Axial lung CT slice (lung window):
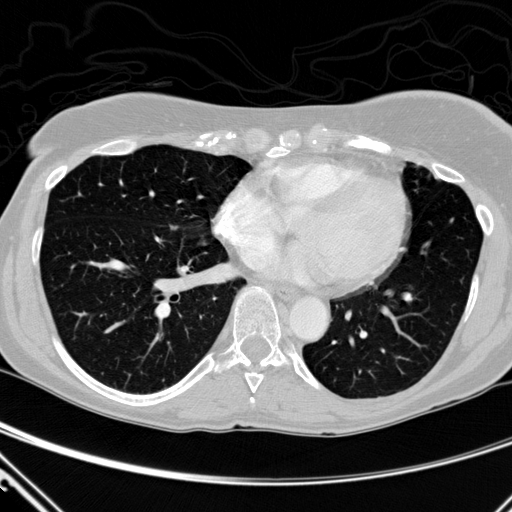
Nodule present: no